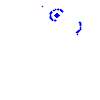
Particle: kaon